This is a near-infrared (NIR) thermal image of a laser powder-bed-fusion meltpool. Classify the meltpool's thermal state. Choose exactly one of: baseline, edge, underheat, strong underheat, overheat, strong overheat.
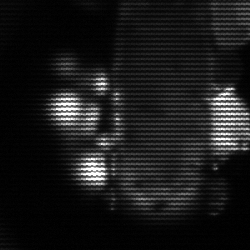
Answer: strong underheat